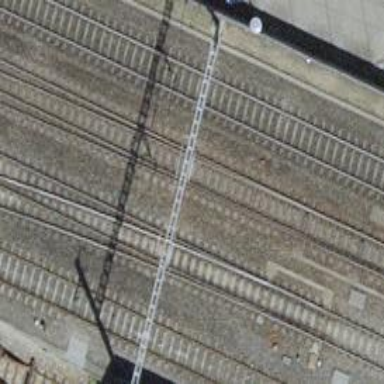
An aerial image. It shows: Railway switch.